Question: I m not satisfied with the result of my layout whenever I test it in landscape mode on different screen size devices.
In portrait I like the margin of the textview. Since my current image size of the imageview will not fill the full width of some devices out there in landscape there is some whitespace left and right to it, which is fine.
however, the margin of the textview should also take this whitespace into account and add it somehow. I know i can create a different xml style for landscape modes, but any fixed margin wont help here... thanks for any help in advance

'''
<ImageView
android:id="@+id/imageView1"
android:layout_width="wrap_content"
android:layout_height="wrap_content"
android:layout_centerHorizontal="true"
android:scaleType="fitStart"
android:adjustViewBounds="true"
android:src="@drawable/start1_8" />
<TextView
style="@style/DescriptionTitle"
android:id="@+id/textView1"
android:layout_width="wrap_content"
android:layout_height="wrap_content"
android:layout_below="@id/imageView1"
android:text="Test Titelzeile" />
<style name="DescriptionTitle" parent="@android:style/TextAppearance">
<item name="android:textColor">#0099cc</item>
<item name="android:textStyle">bold|italic</item>
<item name="android:textSize">20sp</item>
<item name="android:layout_gravity">center_vertical|left</item>
<item name="android:gravity">top|left</item>
<item name="android:layout_marginLeft">15dp</item>
<item name="android:layout_marginRight">15dp</item>
<item name="android:layout_marginTop">5dp</item>
</style>
'''
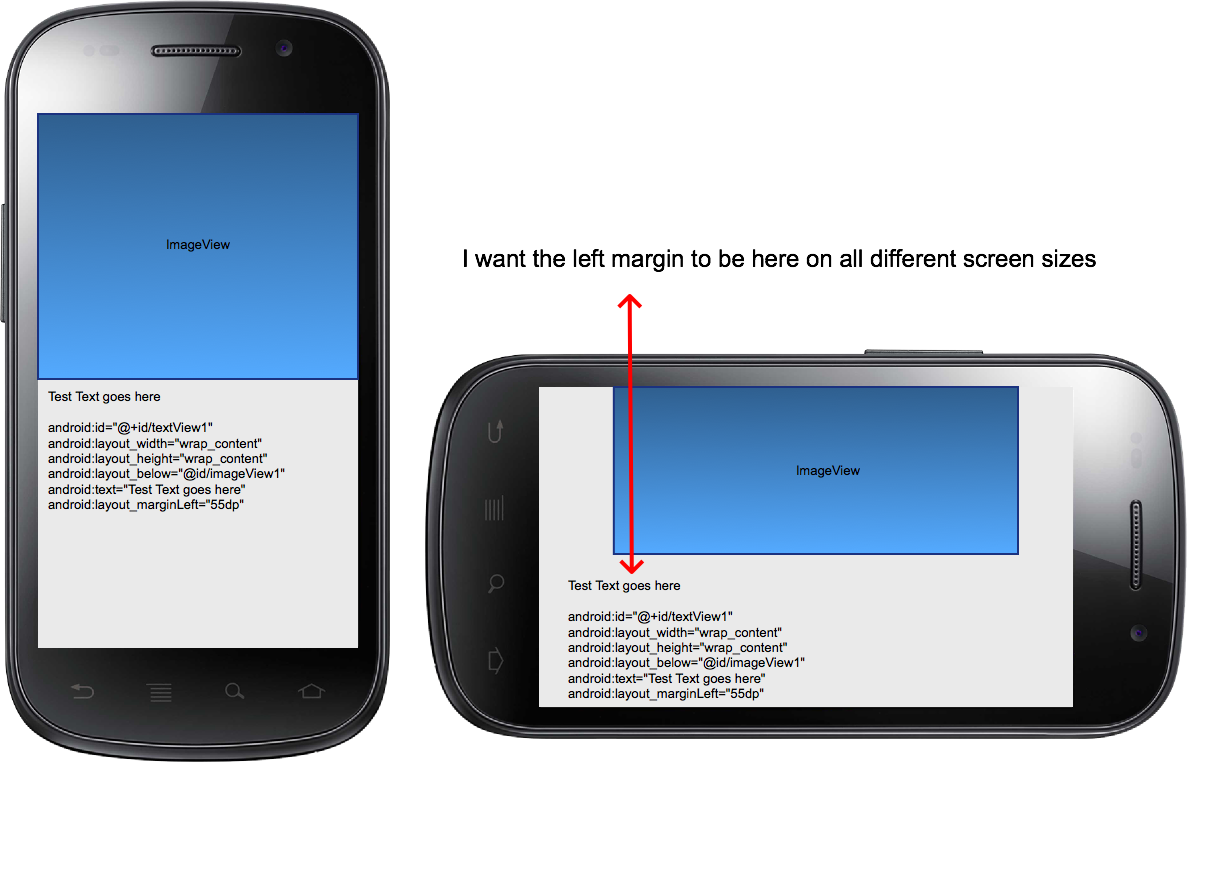
Answer: I would put it in a Relative Layout like this:
'''
<RelativeLayout xmlns:android="http://schemas.android.com/apk/res/android"
android:orientation="vertical"
android:layout_width="match_parent"
android:gravity="center_horizontal"
android:layout_height="match_parent">
<ImageView
android:id="@+id/imageView1"
android:layout_width="wrap_content"
android:layout_height="wrap_content"
android:layout_centerHorizontal="true"
android:scaleType="fitStart"
android:adjustViewBounds="true"
android:src="@drawable/Untitled-1" />
<TextView
style="@style/DescriptionTitle"
android:id="@+id/textView1"
android:layout_alignLeft="@id/imageView1"
android:layout_width="wrap_content"
android:layout_height="wrap_content"
android:layout_below="@id/imageView1"
android:text="Test Titelzeile" />
</RelativeLayout>
'''
Then it will be in the correct relative position regardless of view size or orientation.